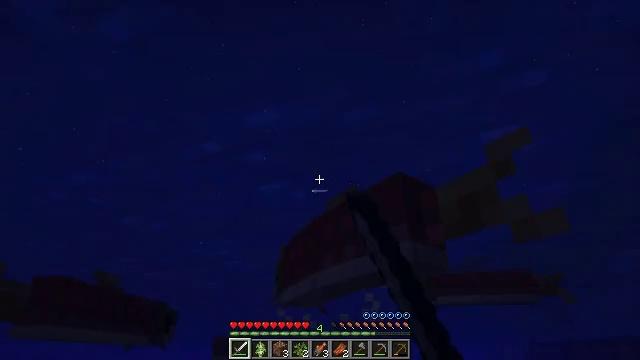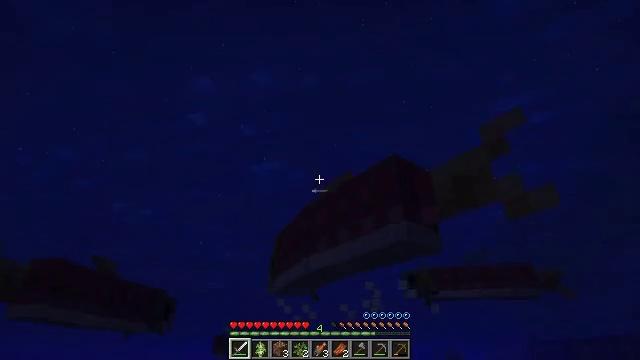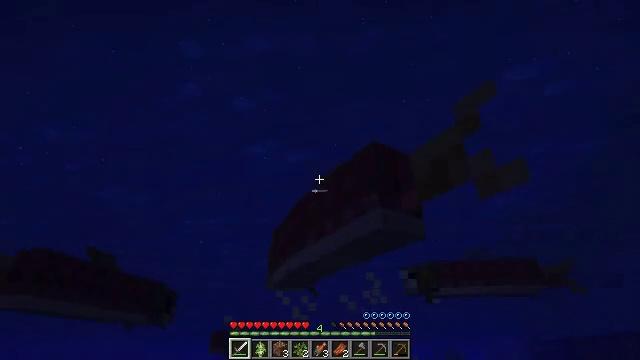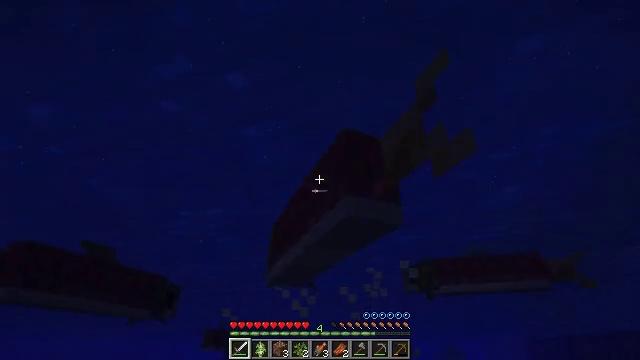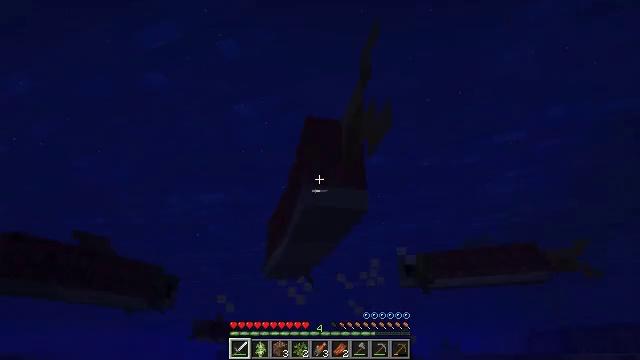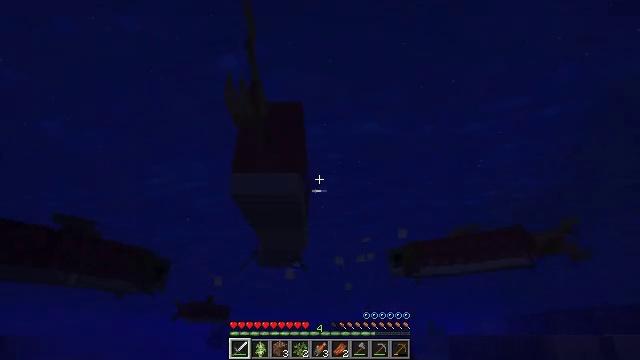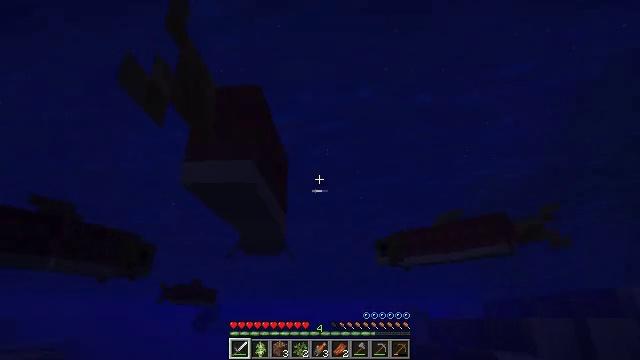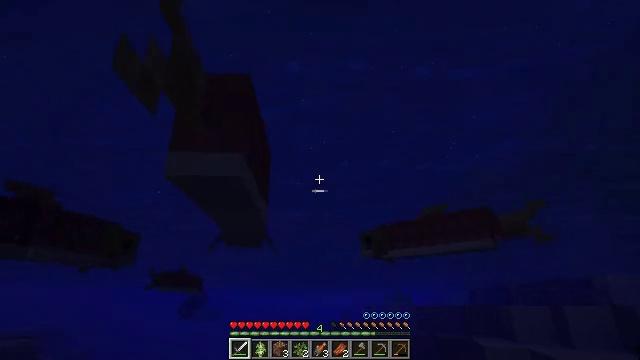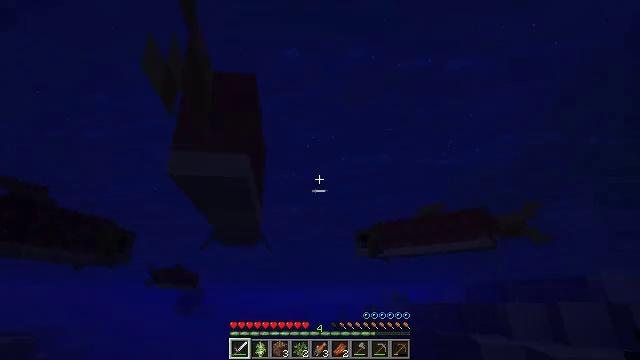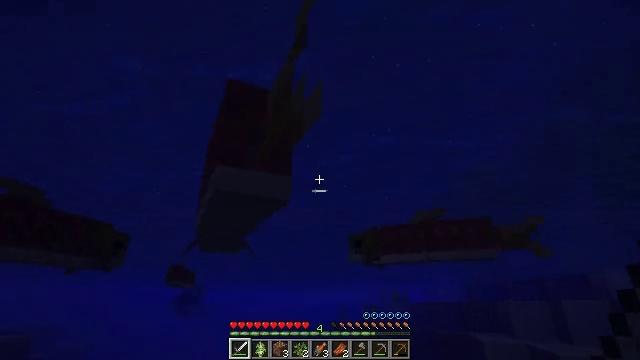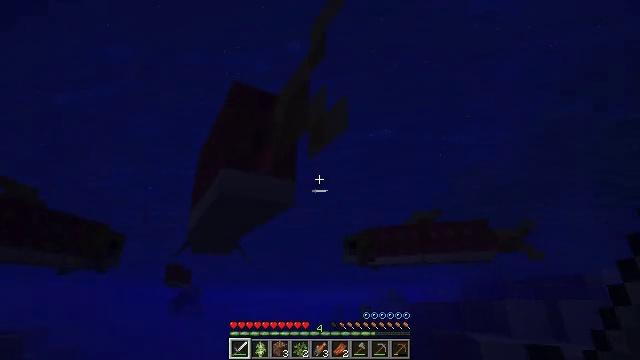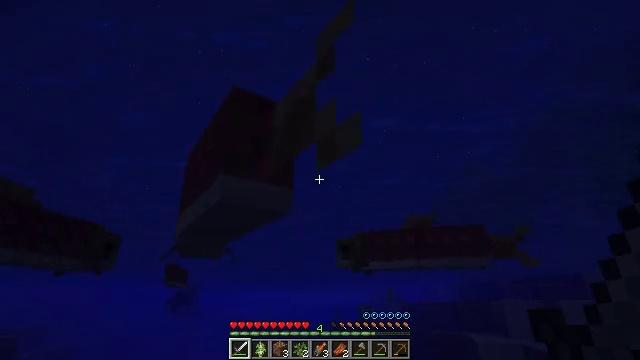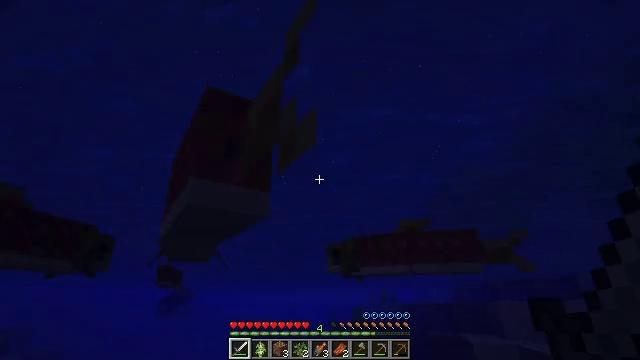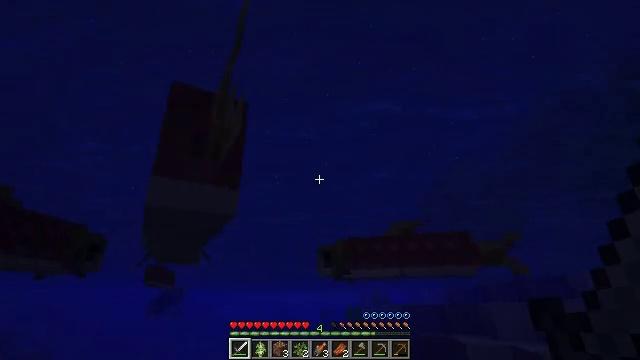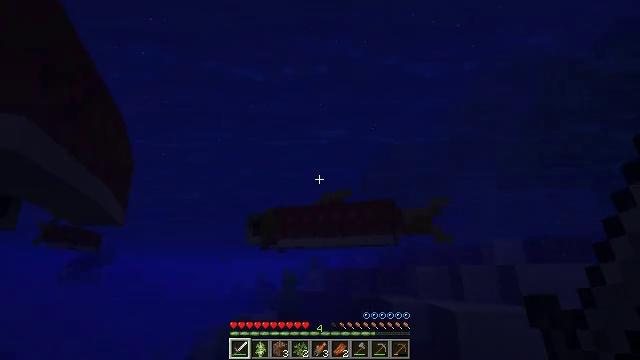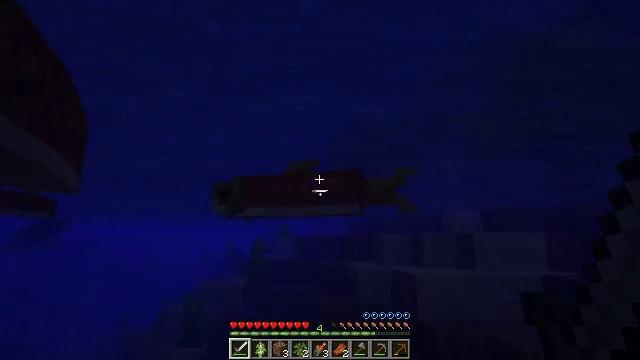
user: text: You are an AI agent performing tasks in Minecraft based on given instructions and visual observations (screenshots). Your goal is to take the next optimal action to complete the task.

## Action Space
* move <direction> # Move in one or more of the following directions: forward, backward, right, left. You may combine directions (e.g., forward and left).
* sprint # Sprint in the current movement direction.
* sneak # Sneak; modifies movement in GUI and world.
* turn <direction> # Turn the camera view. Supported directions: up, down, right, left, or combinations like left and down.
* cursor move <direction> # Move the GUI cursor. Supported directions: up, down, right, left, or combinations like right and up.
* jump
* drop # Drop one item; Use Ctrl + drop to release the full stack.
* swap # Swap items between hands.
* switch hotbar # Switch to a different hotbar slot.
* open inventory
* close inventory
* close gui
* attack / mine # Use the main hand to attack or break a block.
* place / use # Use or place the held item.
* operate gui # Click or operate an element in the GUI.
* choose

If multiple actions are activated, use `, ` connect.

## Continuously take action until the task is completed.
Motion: motion action
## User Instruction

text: Kill aquatic mobs.
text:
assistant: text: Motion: move forward, attack / mine
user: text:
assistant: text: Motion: move forward
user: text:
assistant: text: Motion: move forward
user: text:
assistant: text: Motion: move forward, turn down
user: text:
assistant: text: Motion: move forward, turn right and down
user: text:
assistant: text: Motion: move forward, turn right and down
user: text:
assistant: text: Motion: move forward, turn right and down
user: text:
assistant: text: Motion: move forward
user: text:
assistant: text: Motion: move forward
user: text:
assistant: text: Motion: move forward
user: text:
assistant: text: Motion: move forward
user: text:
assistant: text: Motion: move forward
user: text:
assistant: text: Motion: move forward, turn right
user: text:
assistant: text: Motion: move forward, turn right and down
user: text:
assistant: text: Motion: move forward, turn right and down
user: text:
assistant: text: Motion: move forward, turn right and down, attack / mine
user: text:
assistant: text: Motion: move forward, turn down, attack / mine
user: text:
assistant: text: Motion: move forward, attack / mine
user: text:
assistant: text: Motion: move forward, turn left, attack / mine
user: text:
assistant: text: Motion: move forward
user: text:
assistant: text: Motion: move forward, turn left and up
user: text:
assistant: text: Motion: move forward, turn left and up
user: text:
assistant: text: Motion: move forward, turn left and up
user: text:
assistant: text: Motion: move forward, turn left and up
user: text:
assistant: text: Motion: move forward, turn left and up
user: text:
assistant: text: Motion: move forward, turn left and up
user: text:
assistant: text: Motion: move forward, turn left and up
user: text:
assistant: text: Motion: move forward, turn left and up
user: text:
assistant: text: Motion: move forward, attack / mine
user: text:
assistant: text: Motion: move forward, attack / mine